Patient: sex M, age 69
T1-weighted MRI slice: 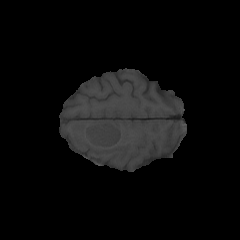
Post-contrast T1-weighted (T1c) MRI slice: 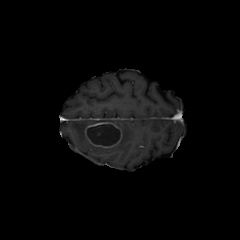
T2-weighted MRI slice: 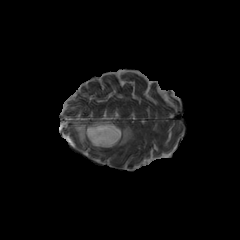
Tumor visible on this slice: yes
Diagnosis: Glioblastoma, IDH-wildtype
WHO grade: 4